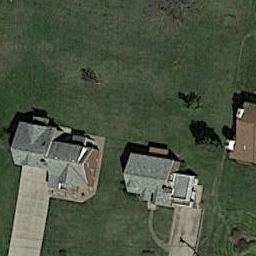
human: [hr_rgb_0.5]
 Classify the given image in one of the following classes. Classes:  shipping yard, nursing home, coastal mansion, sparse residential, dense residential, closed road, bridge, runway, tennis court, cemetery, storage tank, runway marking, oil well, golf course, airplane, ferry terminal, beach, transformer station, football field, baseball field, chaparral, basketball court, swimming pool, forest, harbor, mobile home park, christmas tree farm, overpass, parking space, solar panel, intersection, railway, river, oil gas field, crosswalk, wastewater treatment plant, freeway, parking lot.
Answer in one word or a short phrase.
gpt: sparse residential